Question: I am new to dashing, followed the instructions found <URL> and just managed to get the "sweet_dashboard_project" up and running successfully.
At the bottom of the dashboard it says:
'''
"Try this: curl -d '{ "auth_token": "YOUR_AUTH_TOKEN", "text": "Hey, Look what I can do!" }' \http://localhost:3030/widgets/welcome"
'''
When I try it, the following error occurs:
'''
curl: (6) Could not resolve host: auth_token
curl: (6) Could not resolve host: YOUR_AUTH_TOKEN,
curl: (6) Could not resolve host: text
curl: (6) Could not resolve host: Hey, Look what I can do!
curl: (3) [globbing] unmatched close brace/bracket in column 1
curl: (1) Protocol \http not supported or disabled in libcurl
'''
config.ru looks like this
'''
require 'dashing'
configure do
set :auth_token, 'YOUR_AUTH_TOKEN'
helpers do
def protected!
# Put any authentication code you want in here.
# This method is run before accessing any resource.
end
end
end
map Sinatra::Application.assets_prefix do
run Sinatra::Application.sprockets
end
run Sinatra::Application
'''

What am I doing wrong here?
Thanks!
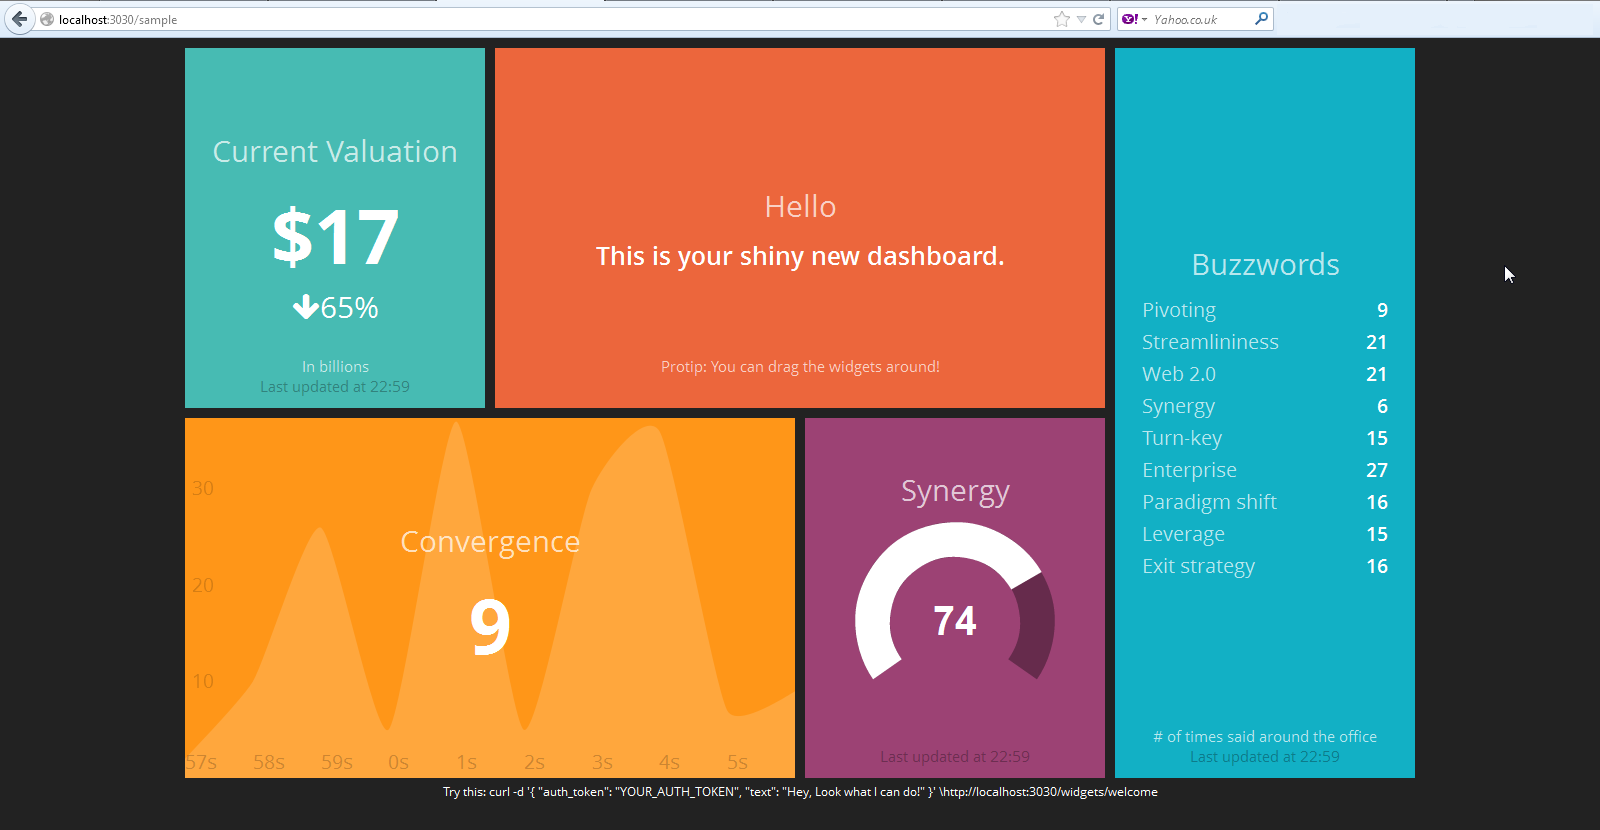
Answer: This will work, assuming you are using Windows?
'''
curl -X POST -H "Content-Type: application/json" -d "{ "auth_token": "YOUR_AUTH_TOKEN", "text": "Hey, Look what I can do!" }" http://localhost:3030/widgets/welcome
'''